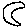
Label: moon